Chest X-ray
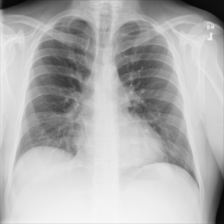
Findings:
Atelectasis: negative
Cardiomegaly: negative
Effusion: negative
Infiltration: negative
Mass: negative
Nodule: negative
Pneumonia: negative
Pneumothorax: negative
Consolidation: negative
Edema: negative
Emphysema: negative
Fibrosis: negative
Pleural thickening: negative
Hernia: negative